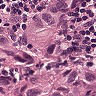
Metastatic tissue present: yes